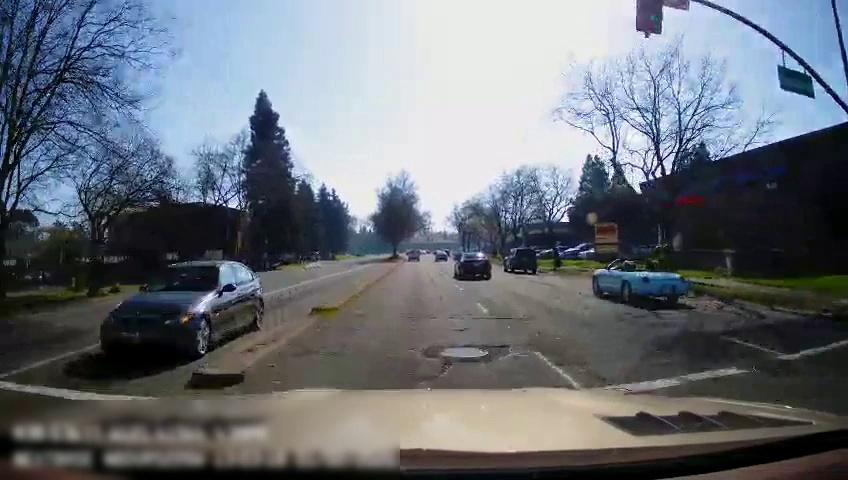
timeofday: Day
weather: Sunny
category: Drivable Space
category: Vehicles | Car
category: Vehicles | Car
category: Vehicles | Car
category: Vehicles | Car
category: Vehicles | Car
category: Vehicles | Truck
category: Lanes | Opposite Lane
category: Lanes | Current Lane
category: Lanes | Current Lane
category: Traffic | Lights
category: Traffic | Signs
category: Traffic | Lights